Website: home-depot
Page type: billing-address
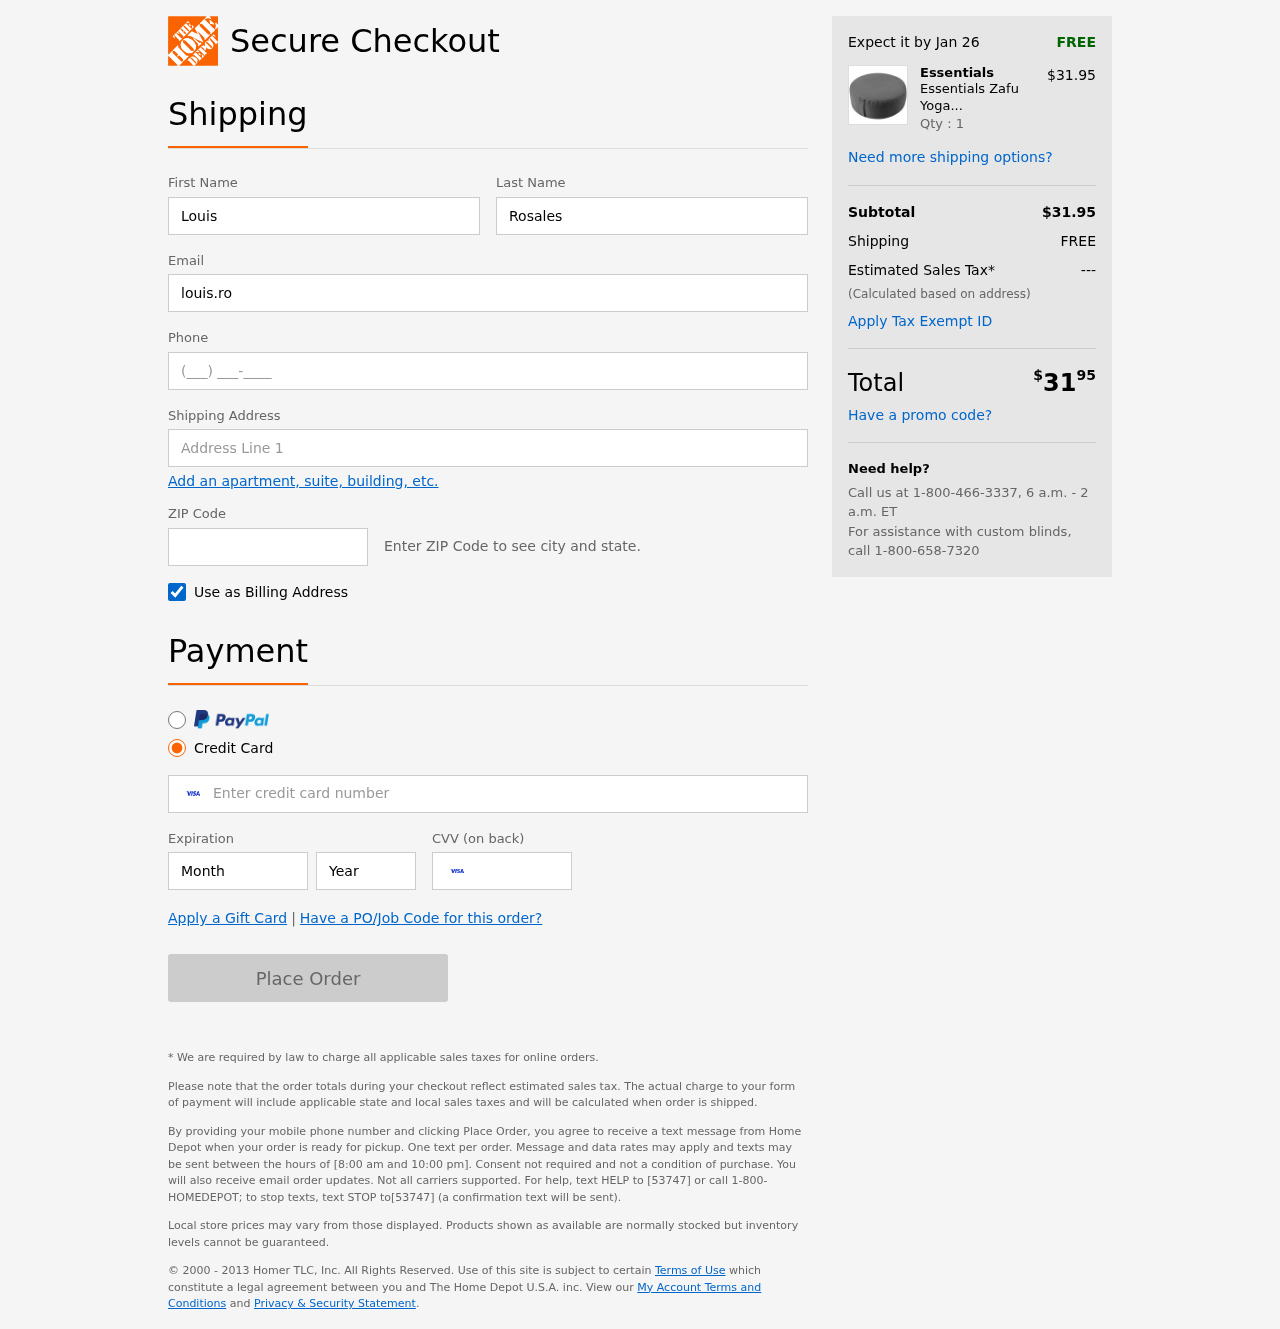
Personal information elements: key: PII_FIRSTNAME
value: Louis
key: PII_LASTNAME
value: Rosales
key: PII_EMAIL
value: louis.rosales@hotmail.com
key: PII_PHONE
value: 4676051741
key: PII_STREET
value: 416 Jesse Burgs Suite 630
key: PII_POSTCODE
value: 20939
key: PII_CARD_NUMBER
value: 4721 2263 8911 8259
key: PII_CARD_EXPIRY_MONTH
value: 04
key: PII_CARD_CVV
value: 921
Product elements: key: PRODUCT1_BRAND
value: Essentials
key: PRODUCT1_NAME
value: Essentials Zafu Yoga Bolster Pillow (Grey)
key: PRODUCT1_PRICE
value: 31.95
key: PRODUCT1_QUANTITY
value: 1
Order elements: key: ORDER_DELIVERY_DATE
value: Jan 26
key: ORDER_SUBTOTAL
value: $31.95
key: ORDER_SHIPPING_COST
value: FREE
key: ORDER_TAX
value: ---
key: ORDER_TOTAL2
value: $3195